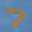
Label: 7